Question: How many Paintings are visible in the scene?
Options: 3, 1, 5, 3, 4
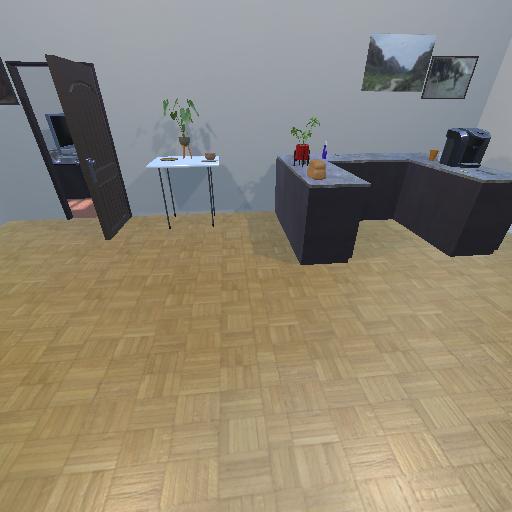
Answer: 3